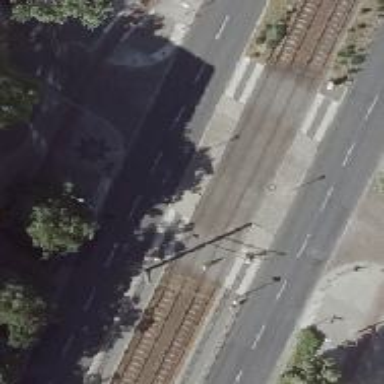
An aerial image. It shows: Uncontrolled tram crossing.